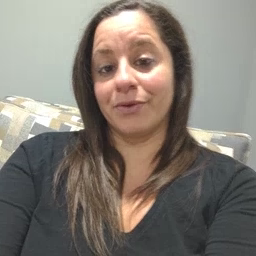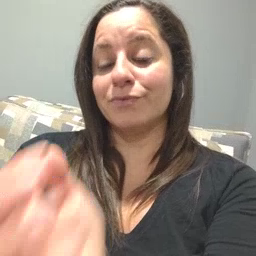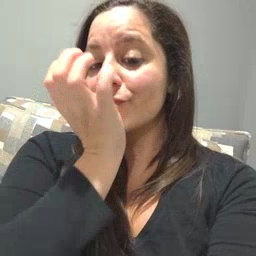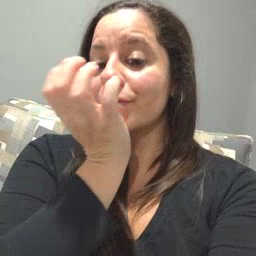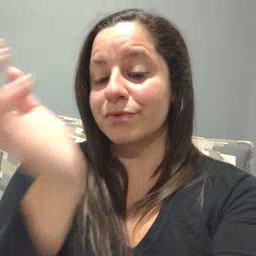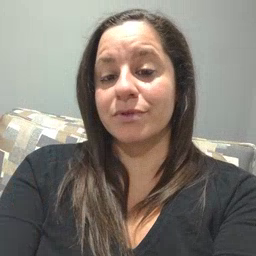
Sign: grass